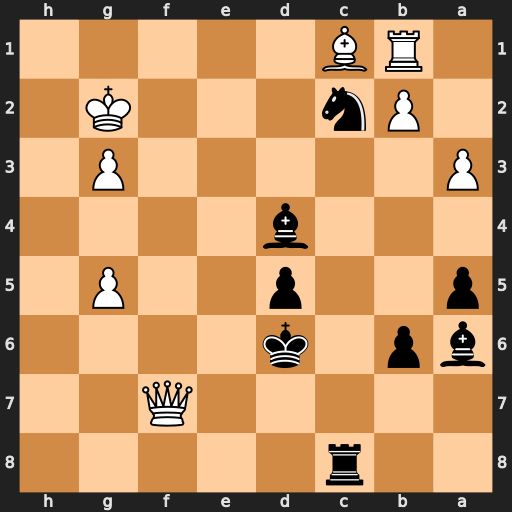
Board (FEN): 2r5/5Q2/bp1k4/p2p2P1/3b4/P5P1/1Pn3K1/1RB5
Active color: b
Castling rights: -
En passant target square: -
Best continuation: Ne1+ Kh3 Rh8+ Kg4 Bc8+